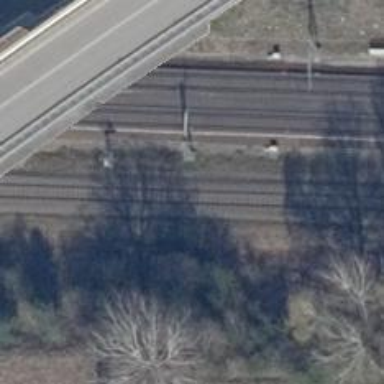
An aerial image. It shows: Milestone along the railway track with catenary mast.